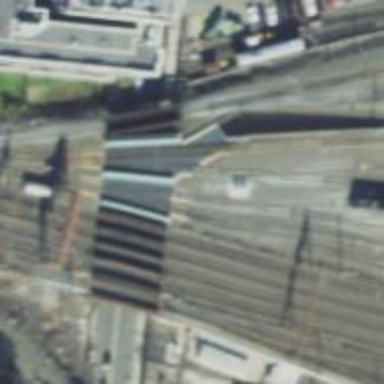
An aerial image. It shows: Railway yard with bridge.